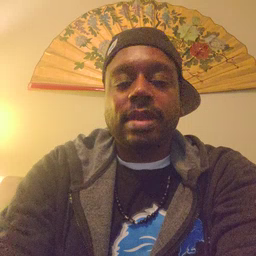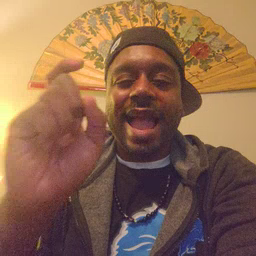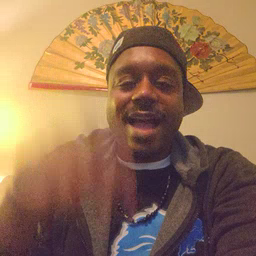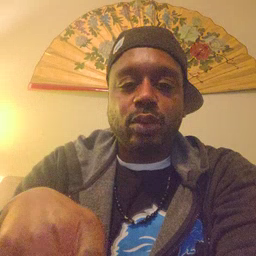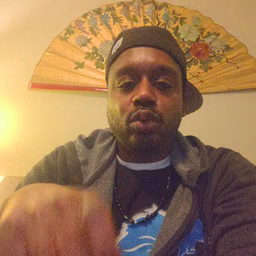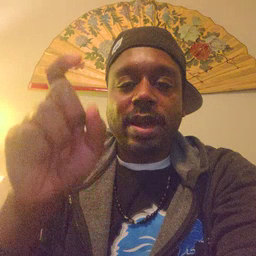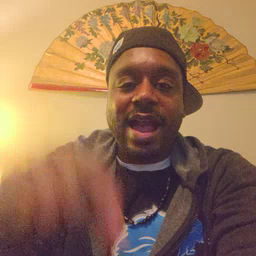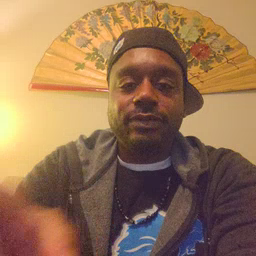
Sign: haveto